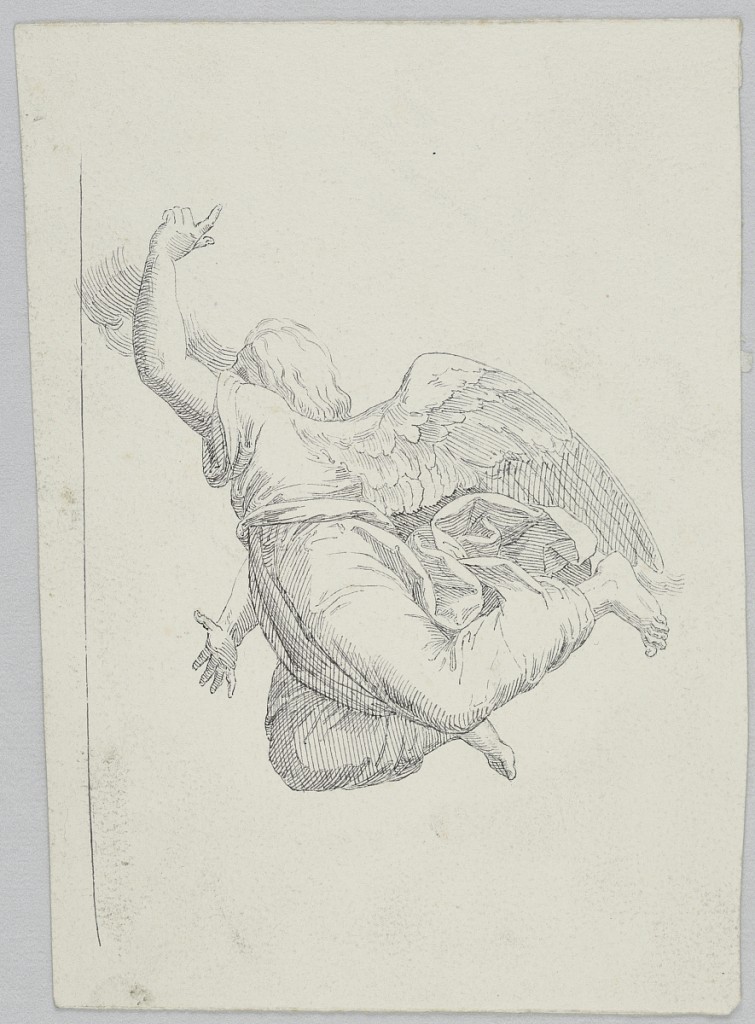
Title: Flying Angel
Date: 1820–40
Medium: Pen and black ink on rough paper
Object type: Drawing
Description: Vertical format. Flying angel shown directed toward left. The raised left arm with finger pointed covers most of the face. The right hand is lowered, legs are bent back. Framing line at left.